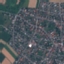
Land use / land cover: Residential